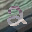
Label: 2